Current action and preconditions to check: trajectory_clear

Your task: For each precondition in the list above, predict whether it will hold at this action.

Consider the current scene as observed from the mobile robot's camera, and analyze the predicted future states of all dynamic agents (e.g., people, animals, vehicles, or any moving entities) within the NEXT SECOND.

IMPORTANT: Only answer "very likely" if you are absolutely certain—based on strong, clear evidence—that a dynamic agent will violate the precondition in the predicted future state. Do NOT answer "very likely" for unlikely, ambiguous, or low-probability risks.

Ask yourself for each precondition: Is there a high probability, with clear and convincing evidence, that the predicted future states of any dynamic agent will interfere with the predicted future state of the currently executing action within the NEXT SECOND, causing that precondition to fail?

Assess the risk level based on these predictions. Use "likely" or "very likely" if motions create a clear risk of interference.

Use "neutral" or "improbable" if agents are nearby but their predicted paths are clearly diverging or non-conflicting.

Failure Risk Categories: "very improbable", "improbable", "neutral", "likely", "very likely"

Answer Format: Output ONLY the probability_of_failure value from these categories: "very improbable", "improbable", "neutral", "likely", "very likely"

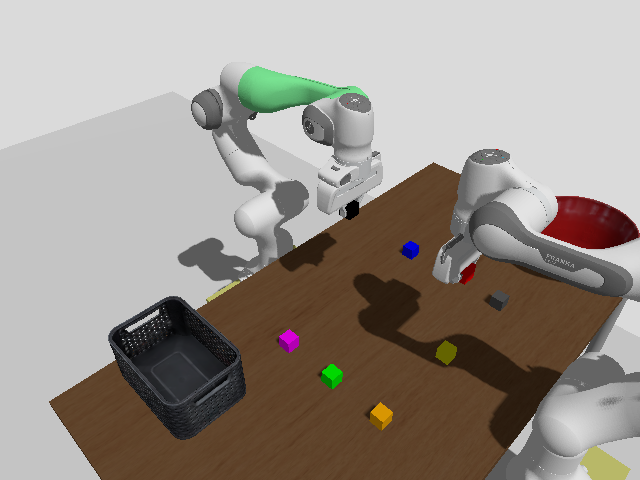

Answer: improbable